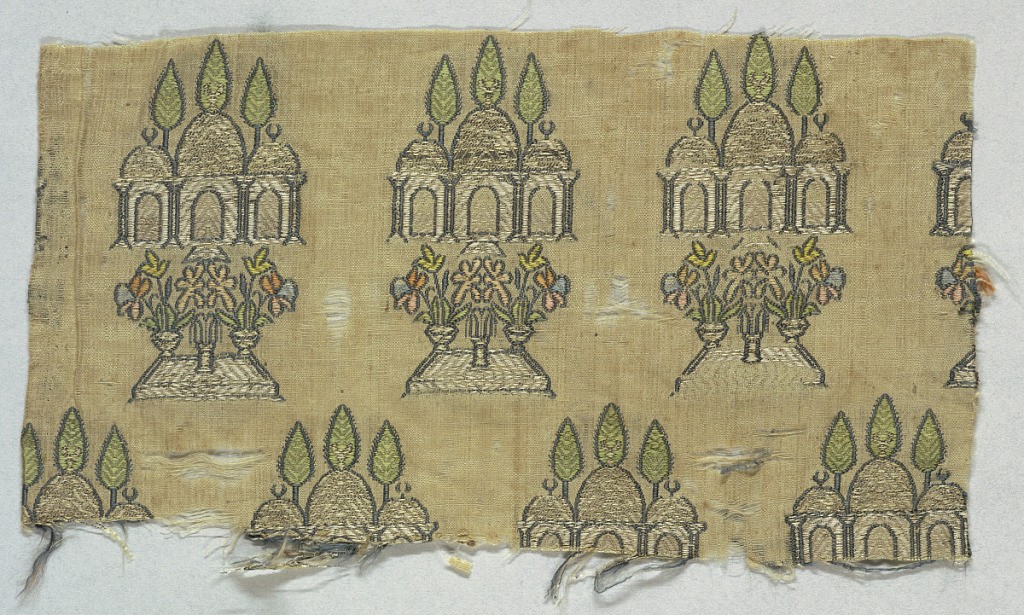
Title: Fragment
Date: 17th century
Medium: silk, metallic thread Technique: plain weave with supplementary weft
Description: Cream-colored groud with a horizontal repeat of a three-domed mosque above a courtyard with a pool and potted flowers. Brocaded in green, blue, yellow, orange, and pink with silver and gold metallic thread.